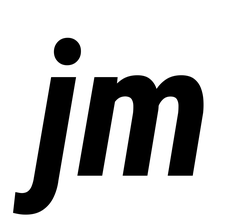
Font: Roboto-Italic_Condensed_Bold_Italic